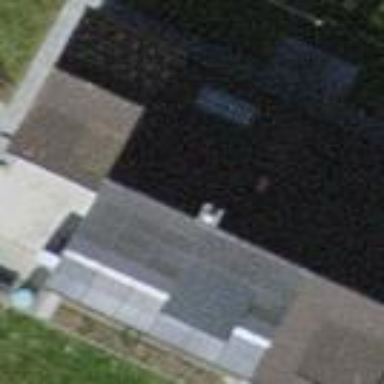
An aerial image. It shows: Building with gabled roof.